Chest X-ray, PA view. Patient: 38 years old, sex M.
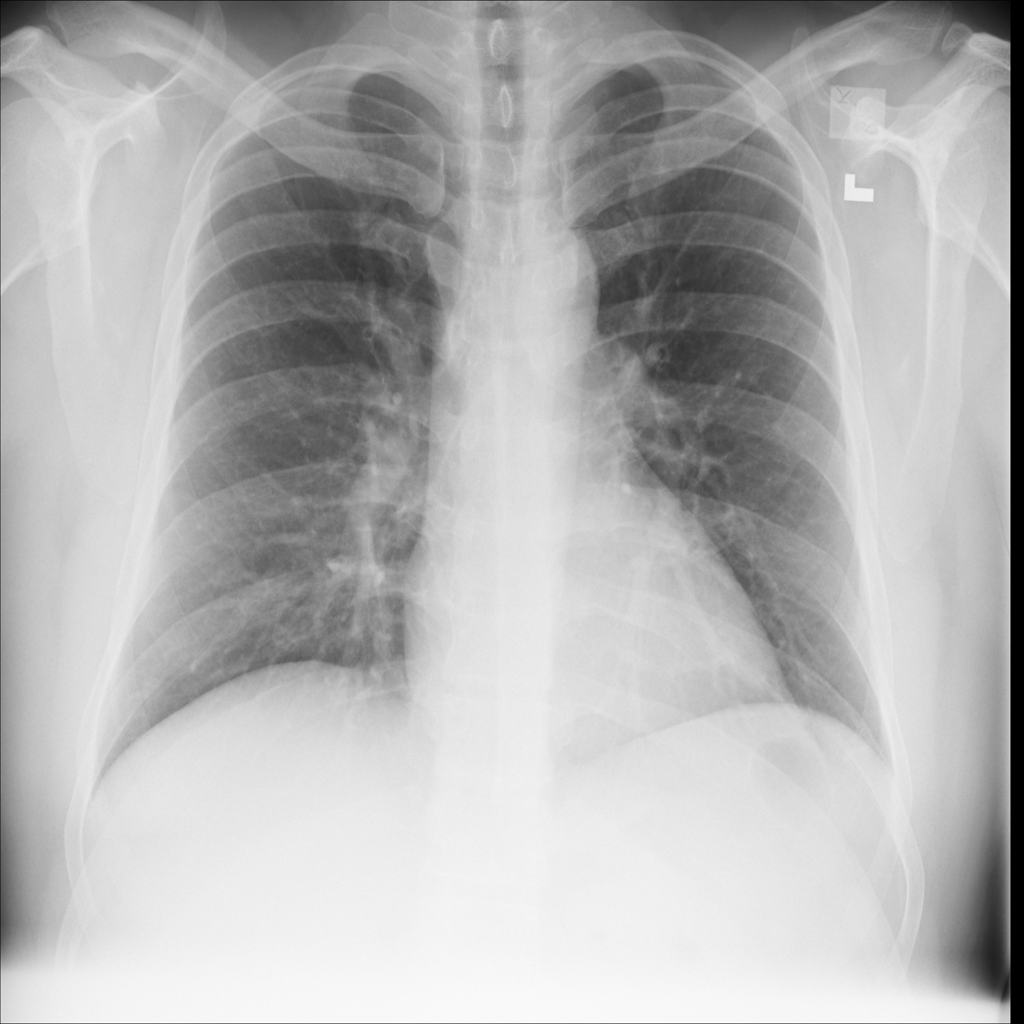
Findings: No Finding